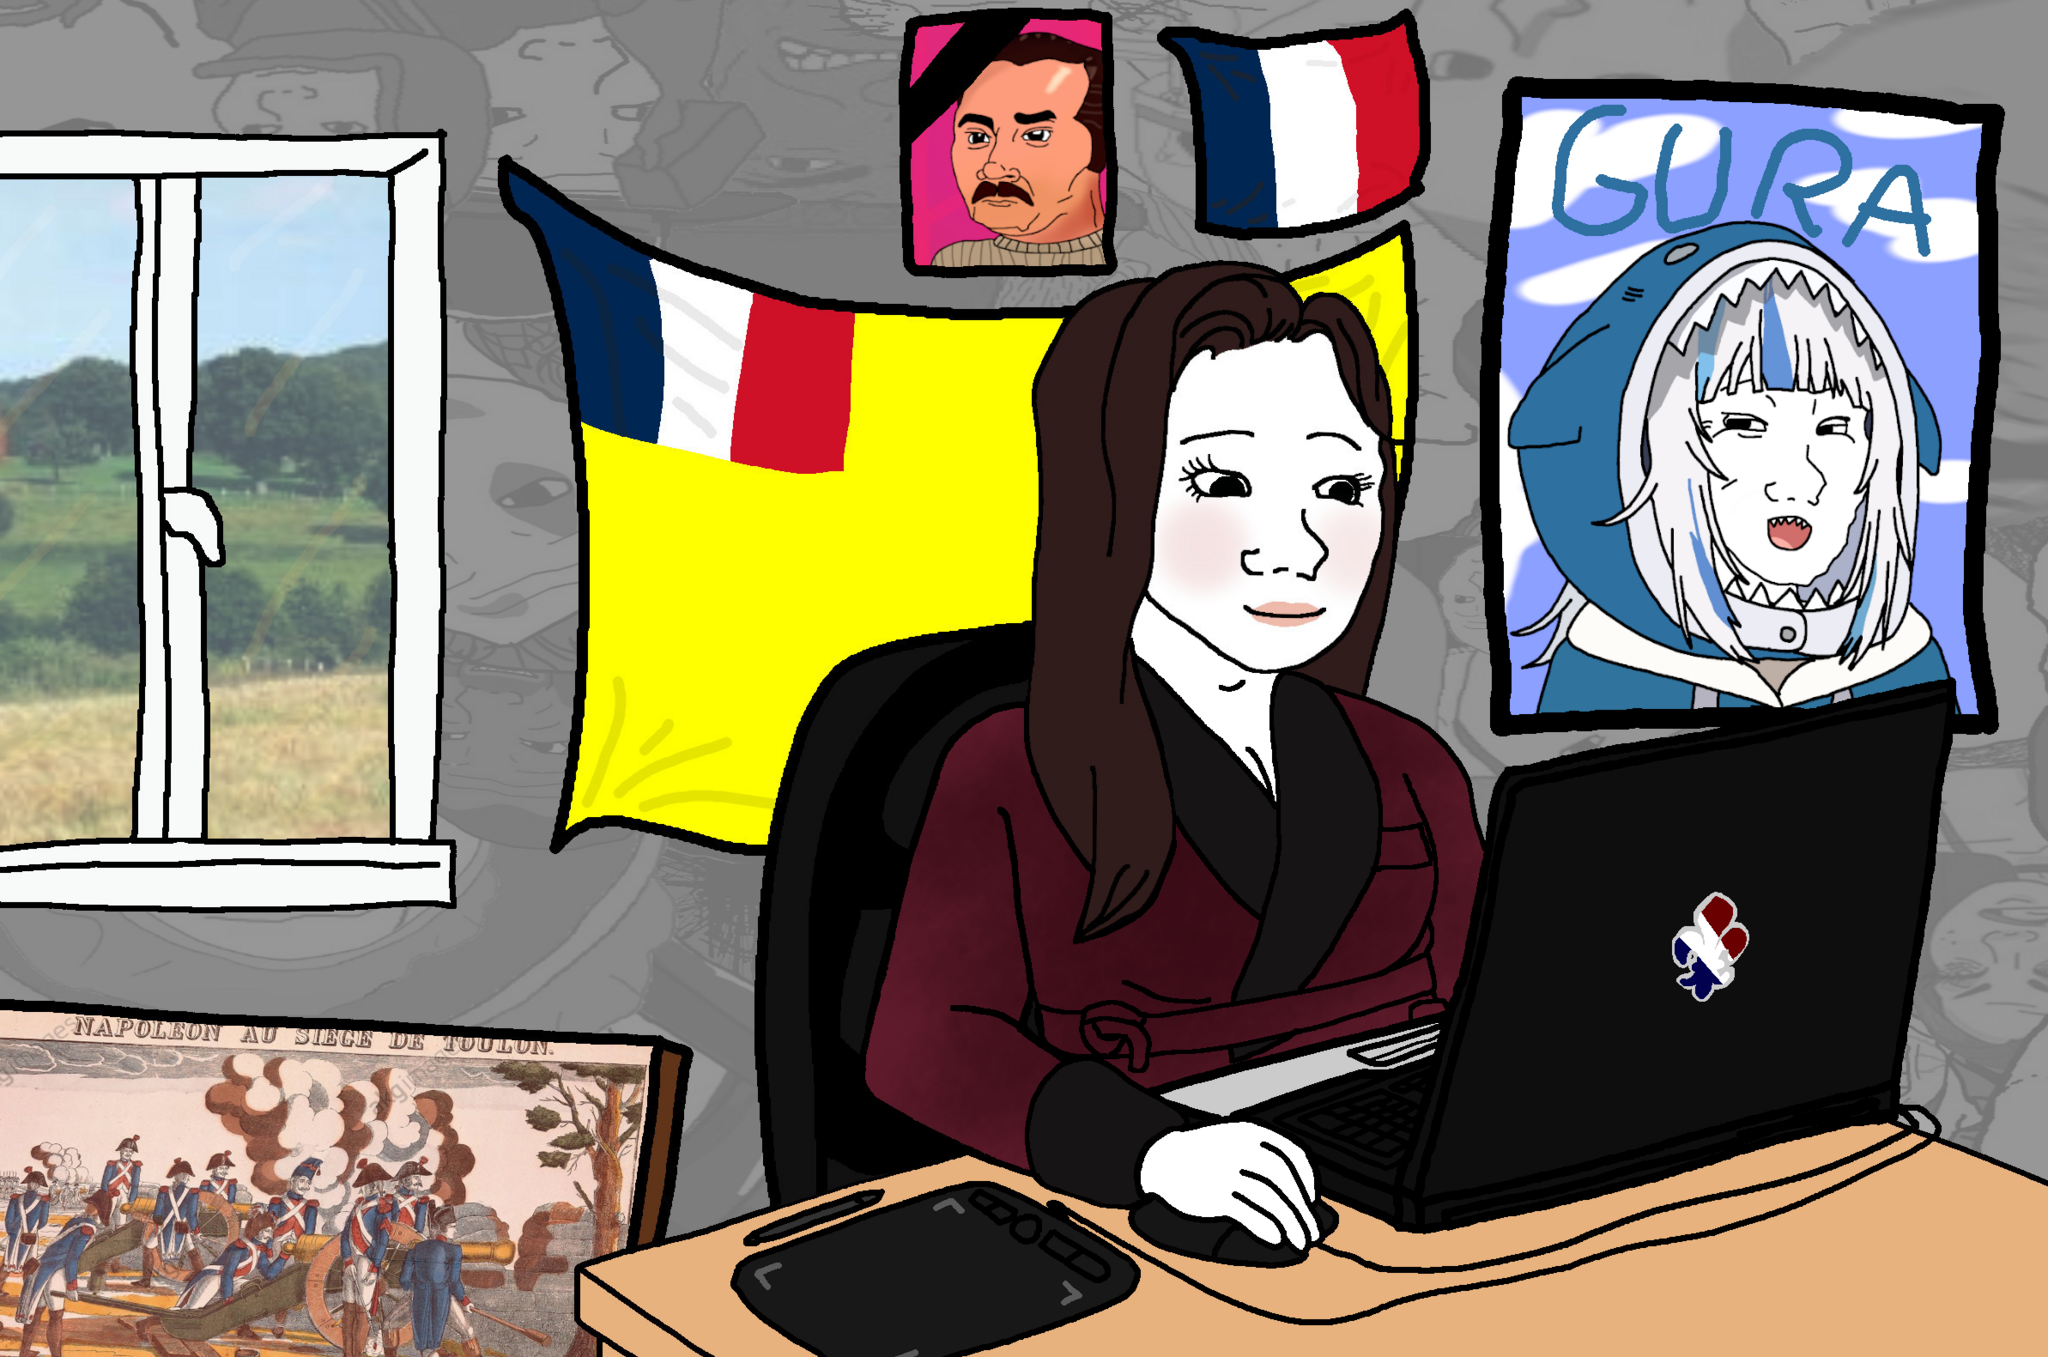
Label: 5_Wojak_with_Background